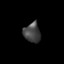
Tissue: skin
Cell type: T cells
Senescence score: 0.2851
Nuclear area (px): 319
Mean DAPI intensity: 70.226